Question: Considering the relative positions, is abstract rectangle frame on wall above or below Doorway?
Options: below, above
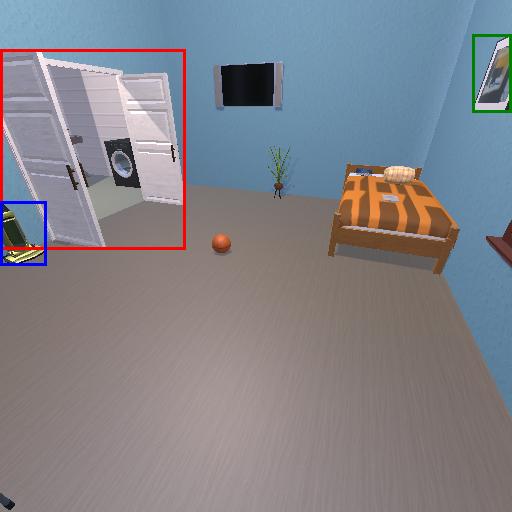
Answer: below